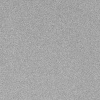
Atmospheric dust classification: dusty